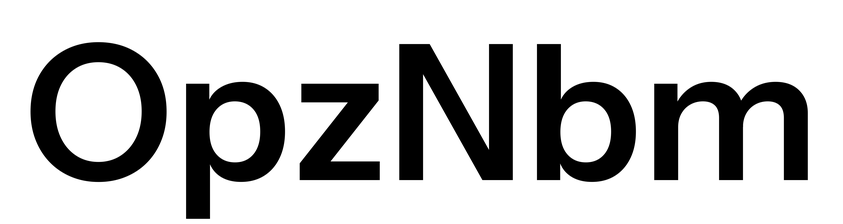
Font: InstrumentSans_SemiBold